Question: Except for one screen, the 'Spinner' needs to have 'black' text. The one screen requires 'Spinner' to have 'White' color (both displayed text for the selected item and spinner items).
Here is the image for better clarity.
I'm able to get 'White' color for spinner items but not the selected displayed text. Again, I don't want to globally change the styling - just this one screen. Is this possible?
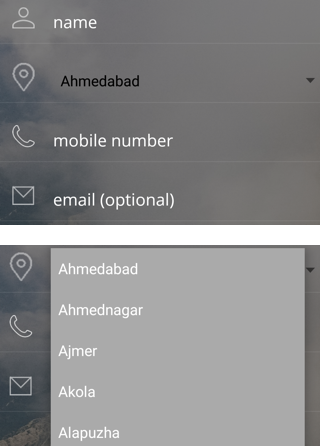
Answer: '''
public void onItemSelected(AdapterView<?> adapterView, View view, int i, long l) {
int index = adapterView.getSelectedItemPosition();
((TextView) spinner.getSelectedView()).setTextColor(getResources().getColor(R.color.white));
}
'''